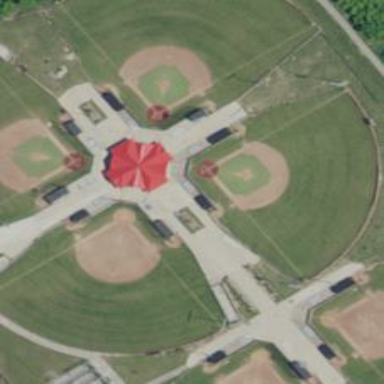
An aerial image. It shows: Sports centre dedicated to baseball and softball.